Interaction volume radius: 5 \u00c5
Interaction volume height: 25 \u00c5
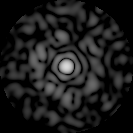
Disorder parameter: 0.848